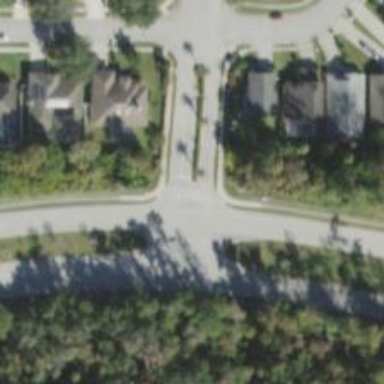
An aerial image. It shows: Marked road crossing.